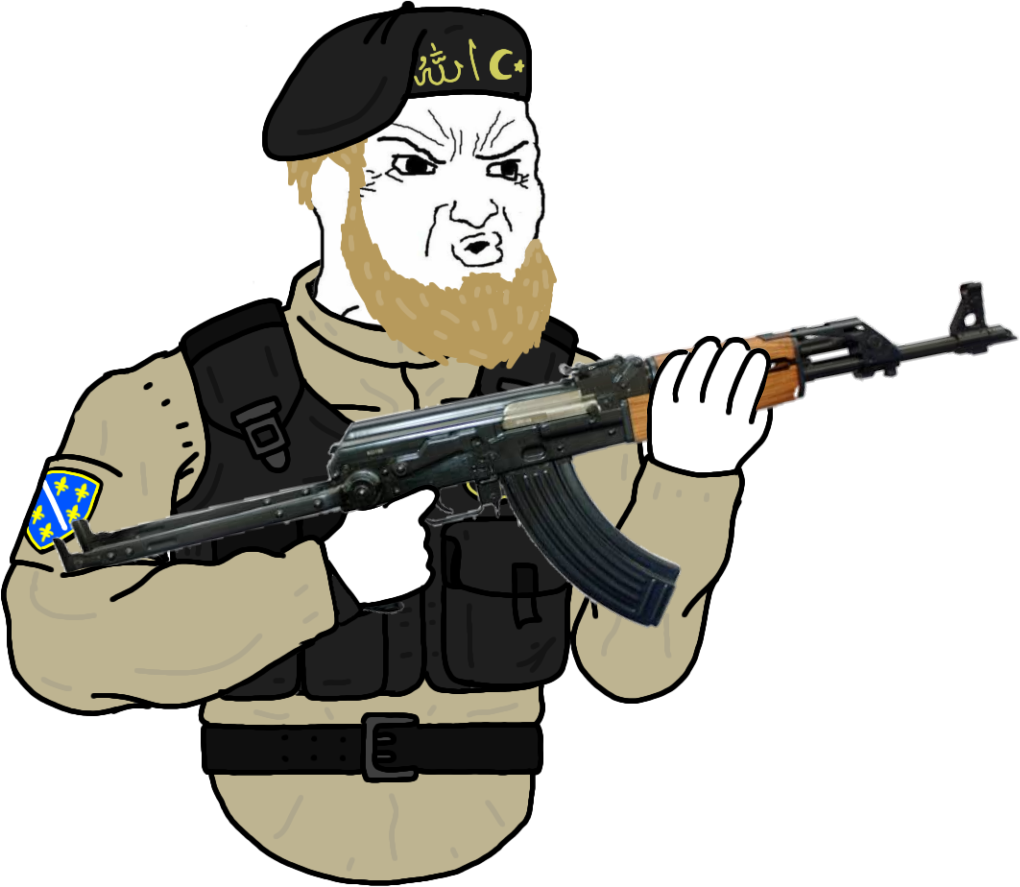
Label: 5_unsorted